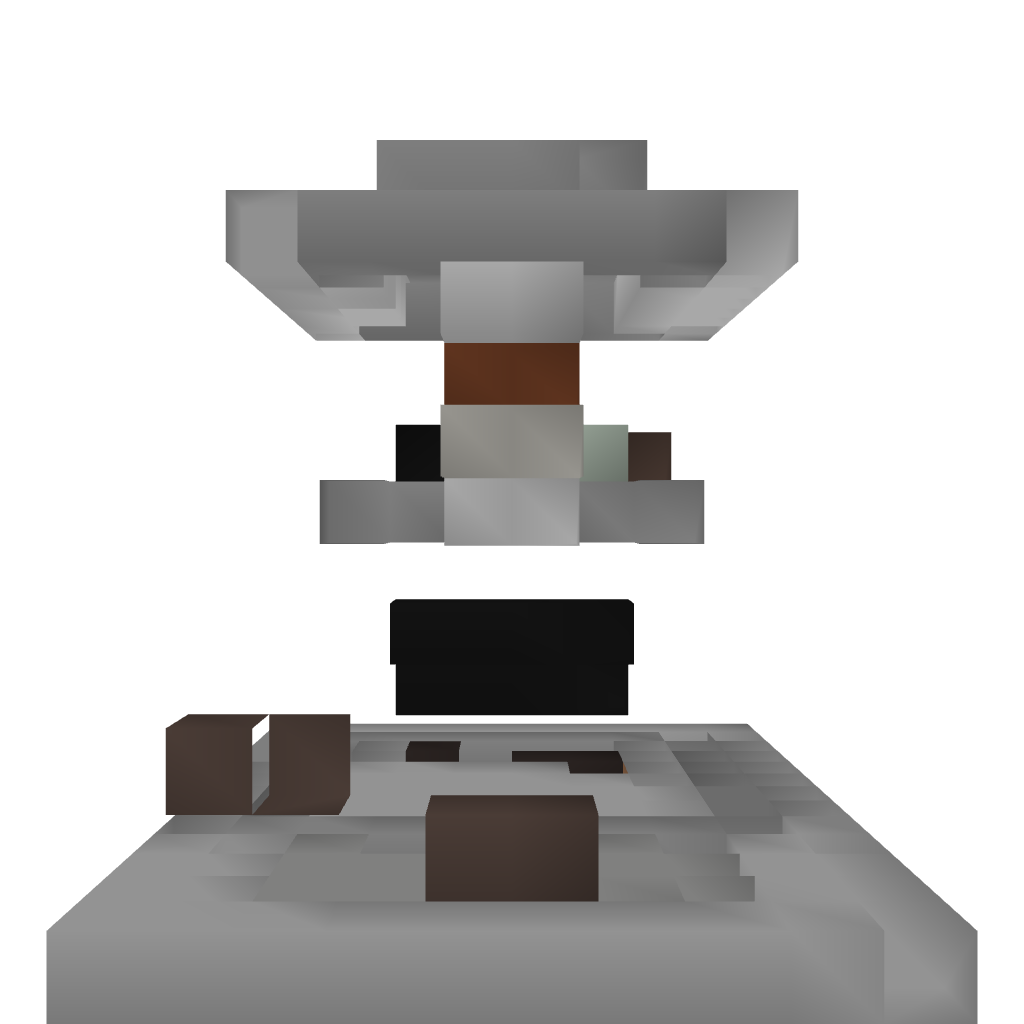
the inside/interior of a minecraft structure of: Skin - Chicken Factory